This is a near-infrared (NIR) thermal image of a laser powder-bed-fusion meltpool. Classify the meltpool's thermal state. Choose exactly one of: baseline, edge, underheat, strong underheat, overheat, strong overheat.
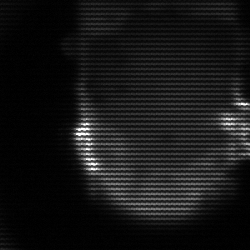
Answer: baseline